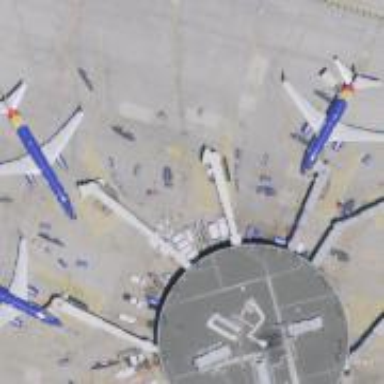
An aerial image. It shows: Airport gate.